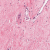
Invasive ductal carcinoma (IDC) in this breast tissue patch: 0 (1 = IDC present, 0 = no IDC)